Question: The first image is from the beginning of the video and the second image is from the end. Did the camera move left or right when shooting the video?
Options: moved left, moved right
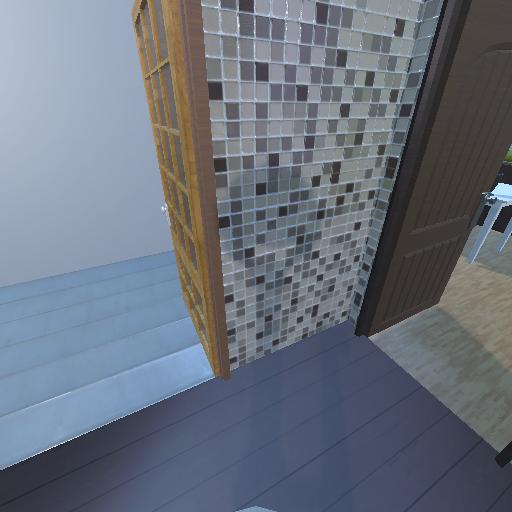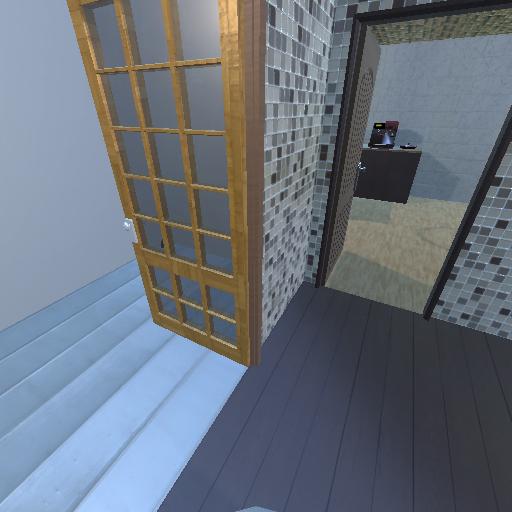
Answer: moved left